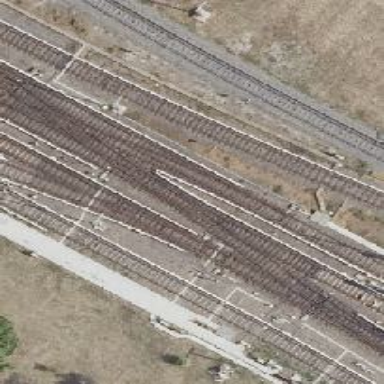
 with the electrification running at the bottom."